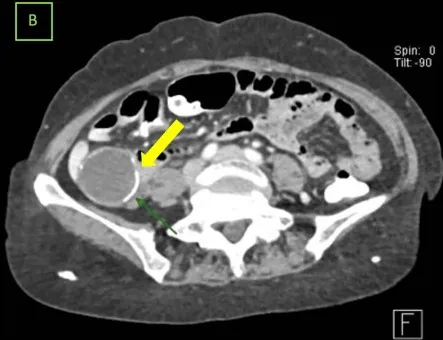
Computed tomography scan. (B) Axial section: A mucinous cystic neoplasm at the appendicular base measuring 13.2 x 6.4 x 4.4 cm with regular borders and calcified walls, without evidence of invasion into mesocolonic lymph nodes is seen.
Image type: radiology (ct)